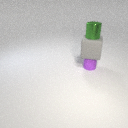
small purple rubber cylinder below large gray rubber cube